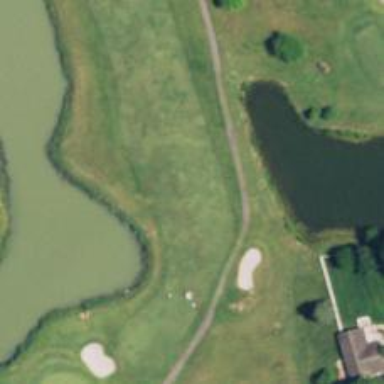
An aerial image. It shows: View of golf hole.